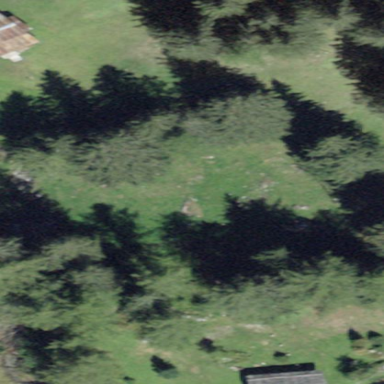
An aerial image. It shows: Forest area.